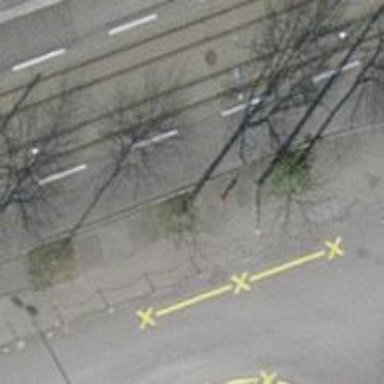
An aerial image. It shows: Tree-lined avenue.